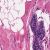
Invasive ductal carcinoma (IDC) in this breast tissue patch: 0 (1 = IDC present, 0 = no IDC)